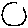
Label: moon